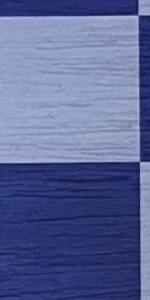
Label: Empty